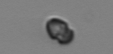
Label: Heterocapsa_rotundata